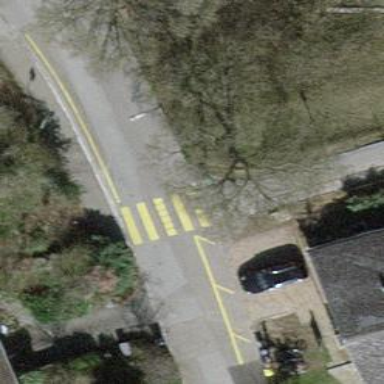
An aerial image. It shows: Marked road crossing.